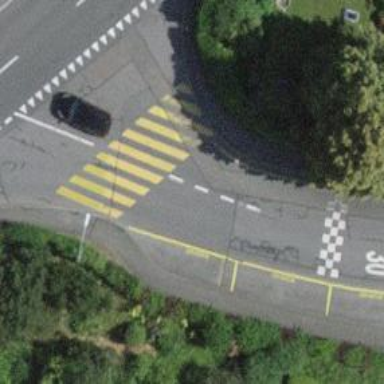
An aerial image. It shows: Uncontrolled zebra crossing with zebra markings.